Question: My helper in the view, which is intended to display the full name of a user who is registered in the application, and the username if logged in via 3rd party authentication.
'''
@using MyApp.Models;
@helper GetUserName()
{
if (User.Identity.AuthenticationType == "Application")
{
using (var db = new MyAppDbContext())
{
@db.Users.Find(User.Identity.GetUserId()).FullName
}
}
else
{
@User.Identity.GetUserName()
}
}
'''
Then I use this helper:
'''
@if (Request.IsAuthenticated)
{
using (Html.BeginForm("LogOff", "Account", FormMethod.Post, new { id = "logoutForm", @class = "navbar-form pull-right" }))
{
@Html.AntiForgeryToken()
<ul class="nav">
<li>
@Html.ActionLink("Hello " + GetUserName() + "!", "Manage", "Account", routeValues: null, htmlAttributes: new { title = "Manage" })
</li>
<li><a href="javascript:document.getElementById('logoutForm').submit()">Log off</a></li>
</ul>
}
}
'''
The name of my user is Proba234, and it displays like this:

Why are those strange characters ('<$G+$>') appear, and how to get rid of them?
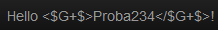
Answer: It seems like those funny characters are generated by helper. The probleem seems to be that the output of the helper is not meant to be consumed as regular 'string'. Apparently it generates some control characters, which are meant to be there for Razor, but if we try to use the output as regular string (as '@Html.ActionLink()' expects its argument) they become visible.
To get rid of them, I shouldn't use the 'GetUserName()' helper inside the @'Html.ActionLink()', but get the UserName in the controller, and pass it via a property of the viewmodel. I shouldn't have that kind of logic in my view anyway.